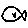
Label: fish